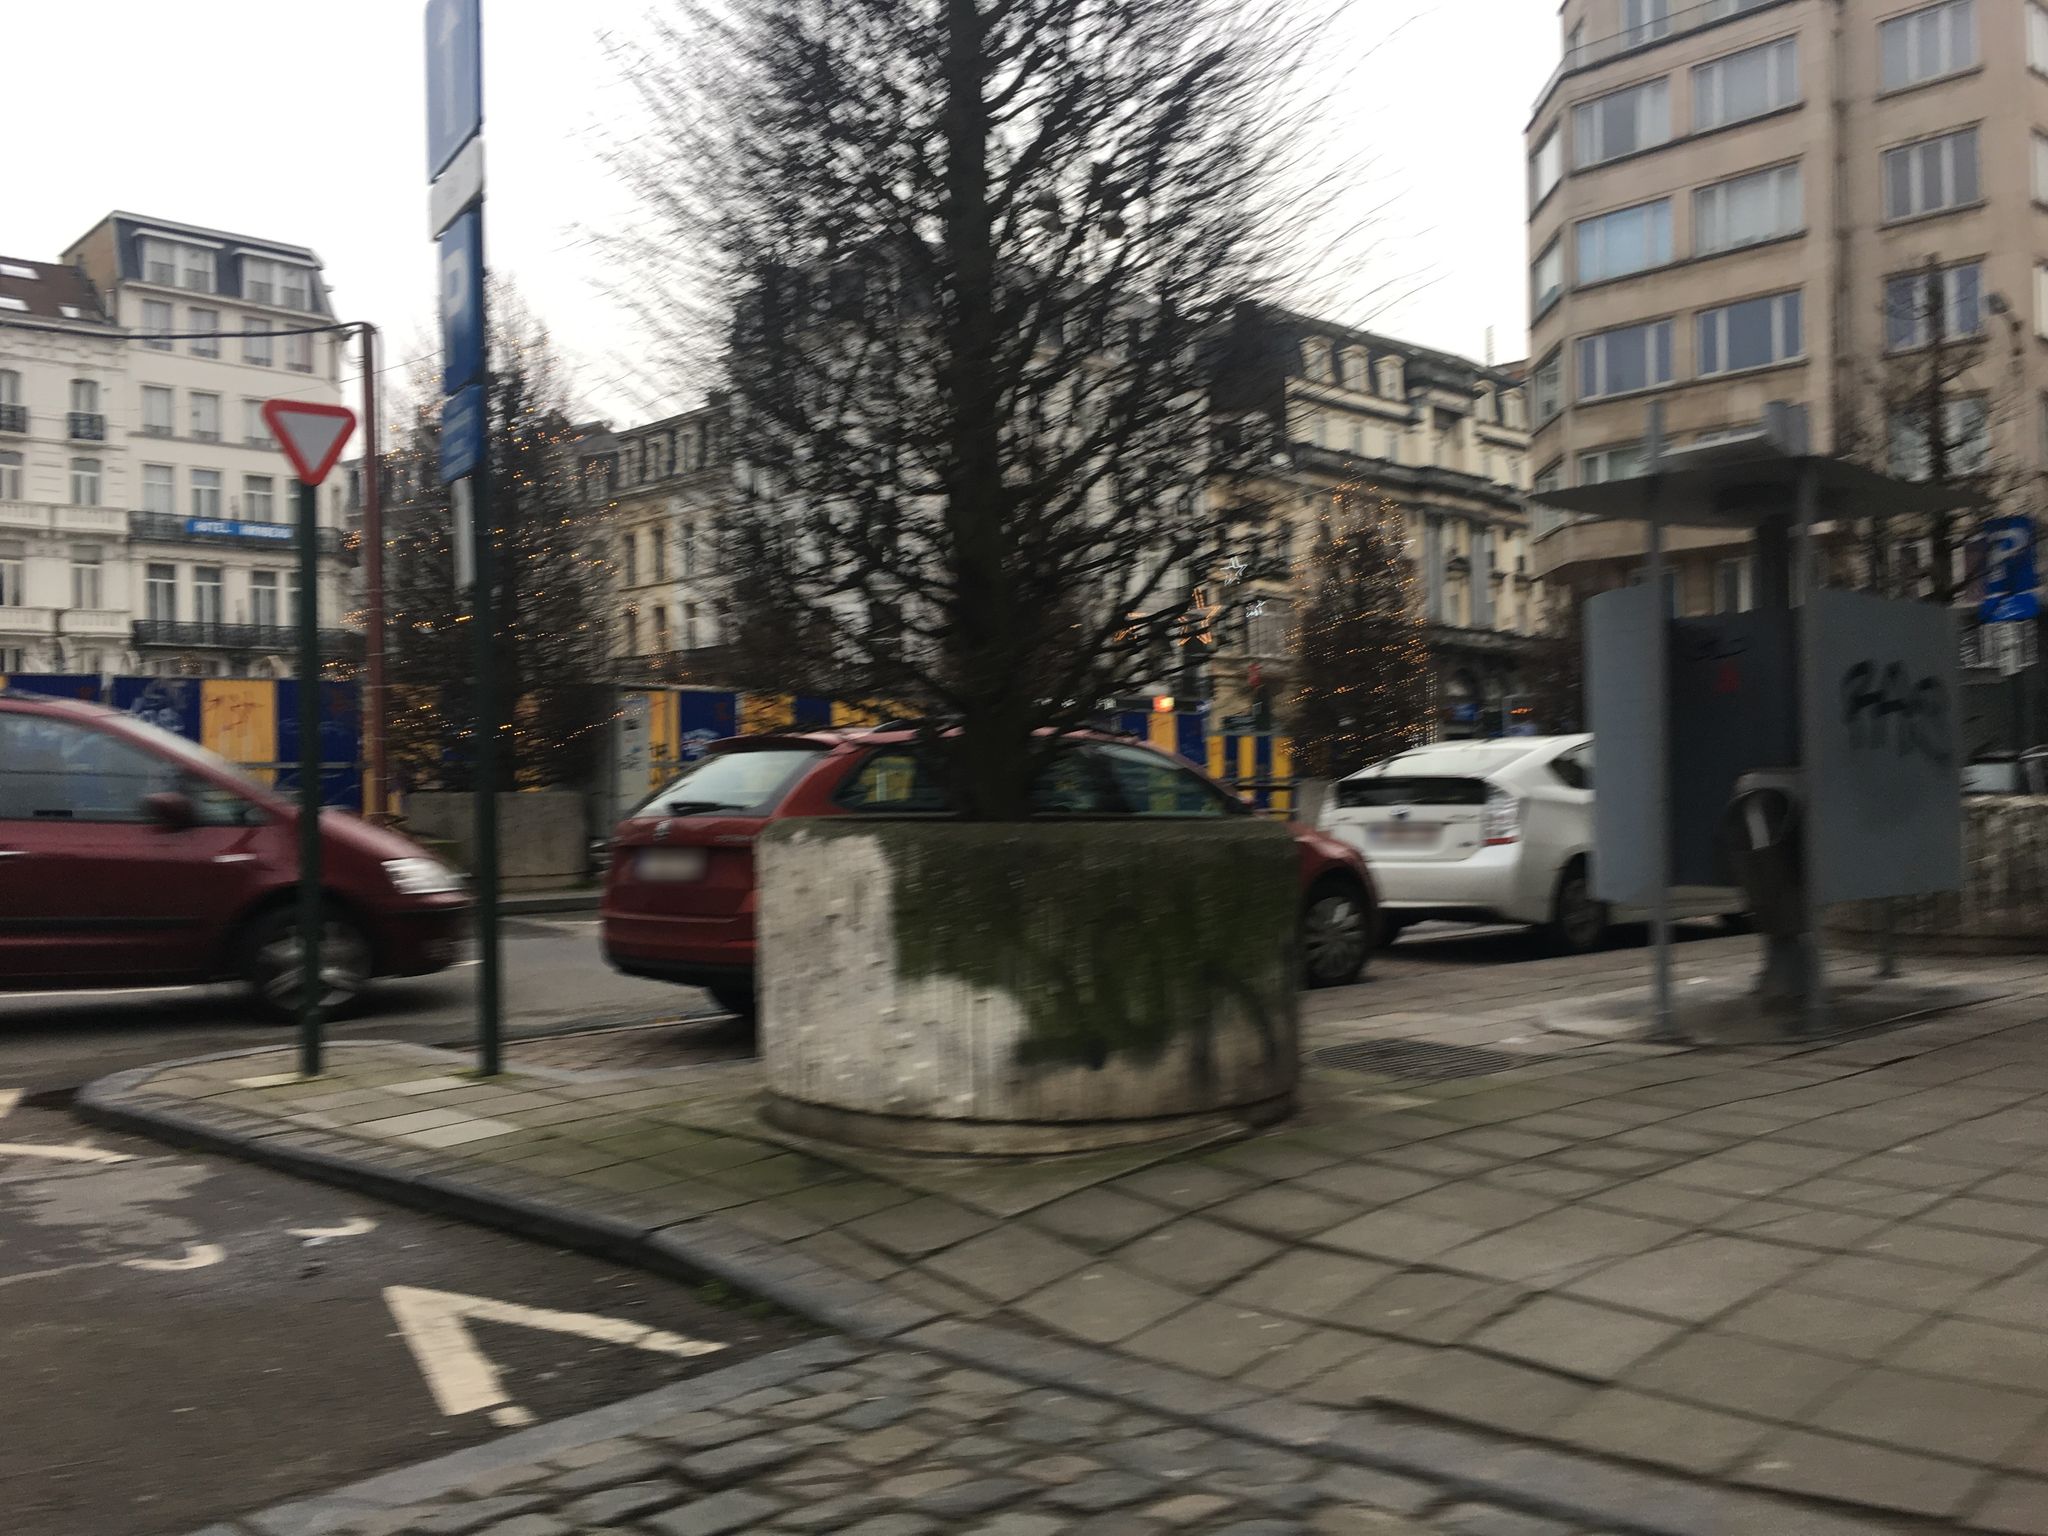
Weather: snowy
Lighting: day
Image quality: good
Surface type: walking surface
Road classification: footway, living_street
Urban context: urban centre
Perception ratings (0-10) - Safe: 2.86, Lively: 8.66, Beautiful: 6.4, Boring: 2.23, Depressing: 7.63, Wealthy: 9.75